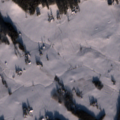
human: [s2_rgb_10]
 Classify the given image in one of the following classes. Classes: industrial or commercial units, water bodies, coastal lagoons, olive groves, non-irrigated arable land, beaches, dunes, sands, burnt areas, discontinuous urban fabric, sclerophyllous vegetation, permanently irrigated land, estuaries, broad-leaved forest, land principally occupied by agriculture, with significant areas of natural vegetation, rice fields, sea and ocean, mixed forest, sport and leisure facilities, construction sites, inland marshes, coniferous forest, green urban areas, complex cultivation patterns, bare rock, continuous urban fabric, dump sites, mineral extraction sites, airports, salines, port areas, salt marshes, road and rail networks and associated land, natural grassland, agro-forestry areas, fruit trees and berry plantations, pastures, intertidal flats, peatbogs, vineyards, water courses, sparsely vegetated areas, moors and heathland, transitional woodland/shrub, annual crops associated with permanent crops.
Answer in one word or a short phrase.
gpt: non-irrigated arable land, land principally occupied by agriculture, with significant areas of natural vegetation, broad-leaved forest, coniferous forest, mixed forest